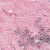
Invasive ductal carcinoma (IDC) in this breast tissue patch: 0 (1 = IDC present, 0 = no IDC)